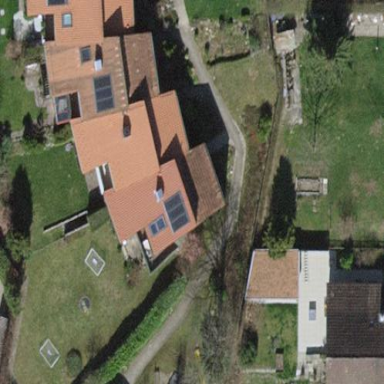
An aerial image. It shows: Building with tile roof.